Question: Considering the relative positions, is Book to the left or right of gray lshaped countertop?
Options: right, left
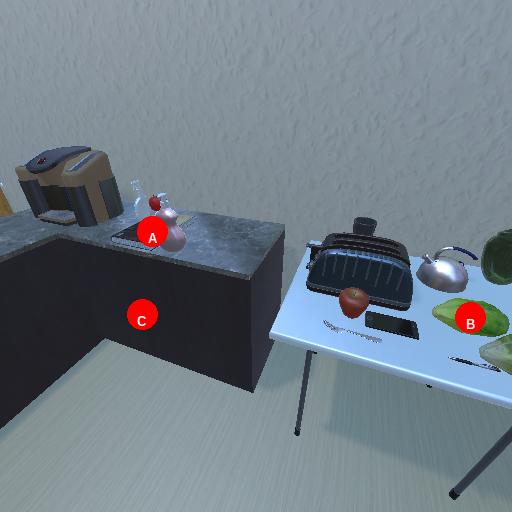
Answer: right